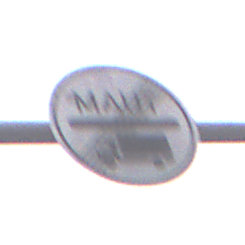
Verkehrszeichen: EndeMautpflicht
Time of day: Midday
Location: Outdoor (Urban)
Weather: Overcast
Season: NotSpecified
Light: Natural